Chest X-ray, PA view. Patient: 50 years old, sex M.
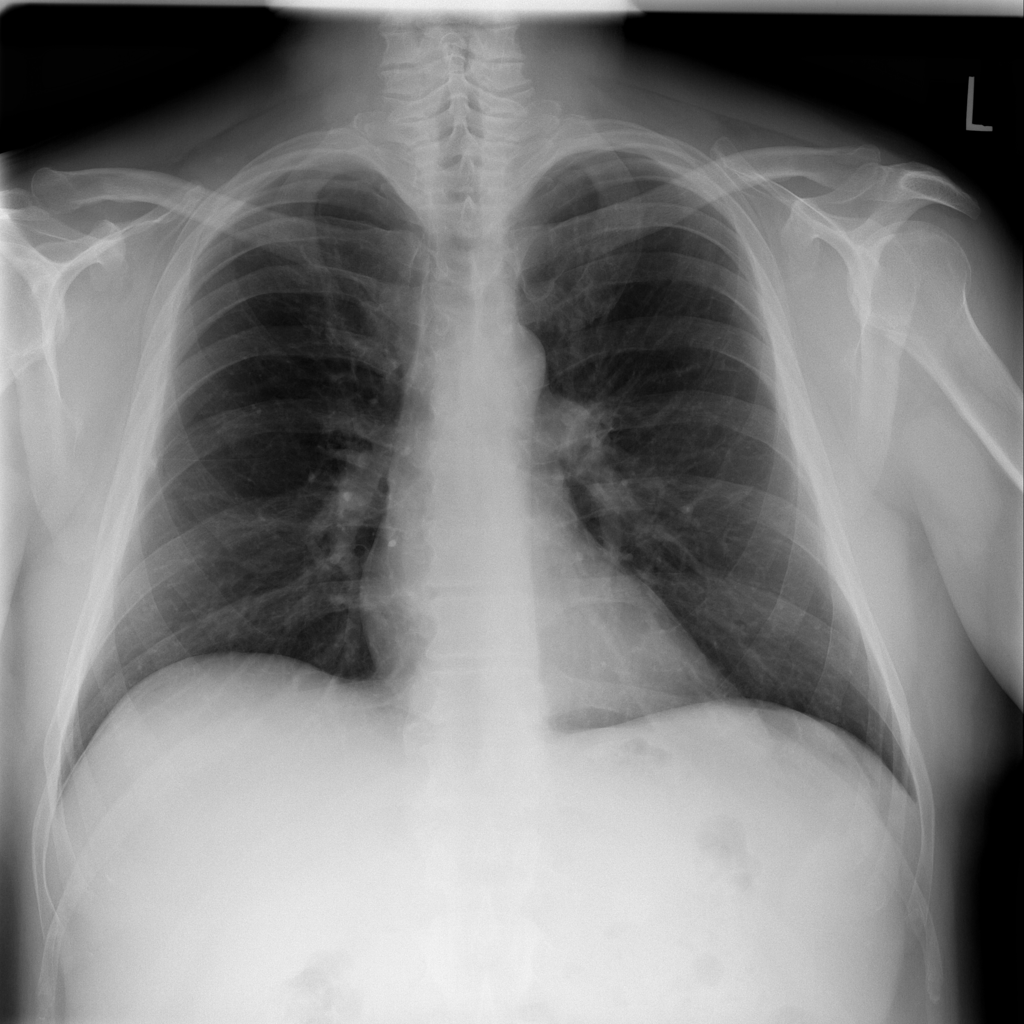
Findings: No Finding